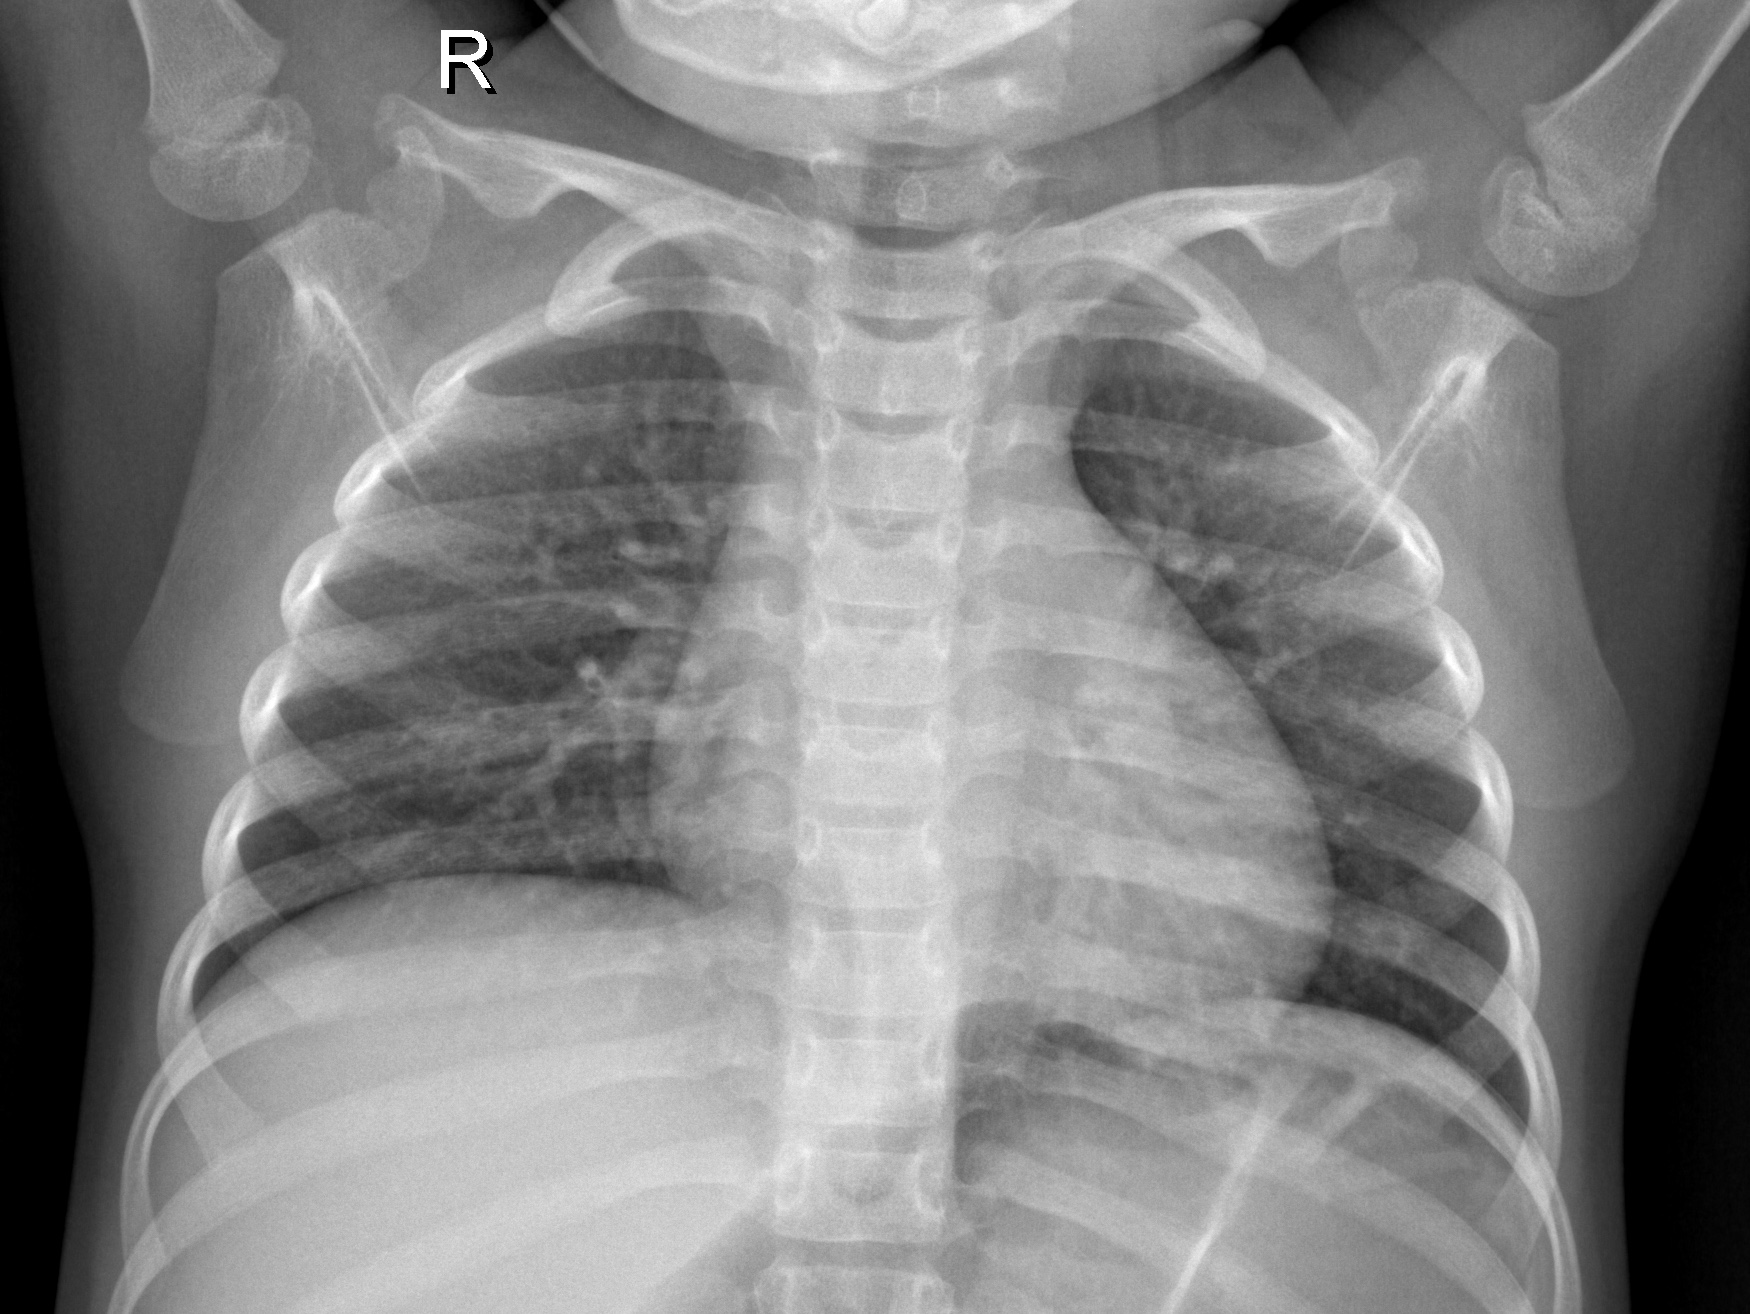
Diagnosis: NORMAL